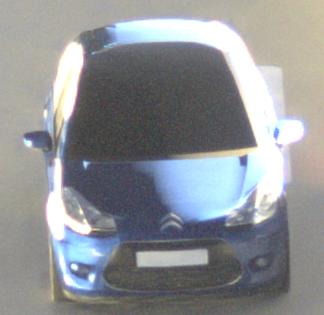
Make: Citroen
Model: C3 1.1
Detailed model: C3 (II)
Model produced from: 2010/01
Model produced until: 2012/03
Doors: 5
Color: blue
Road condition: dry road
Daytime: sunrise or sunset
Contrast: high contrast